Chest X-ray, AP view. Patient: 60 years old, sex F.
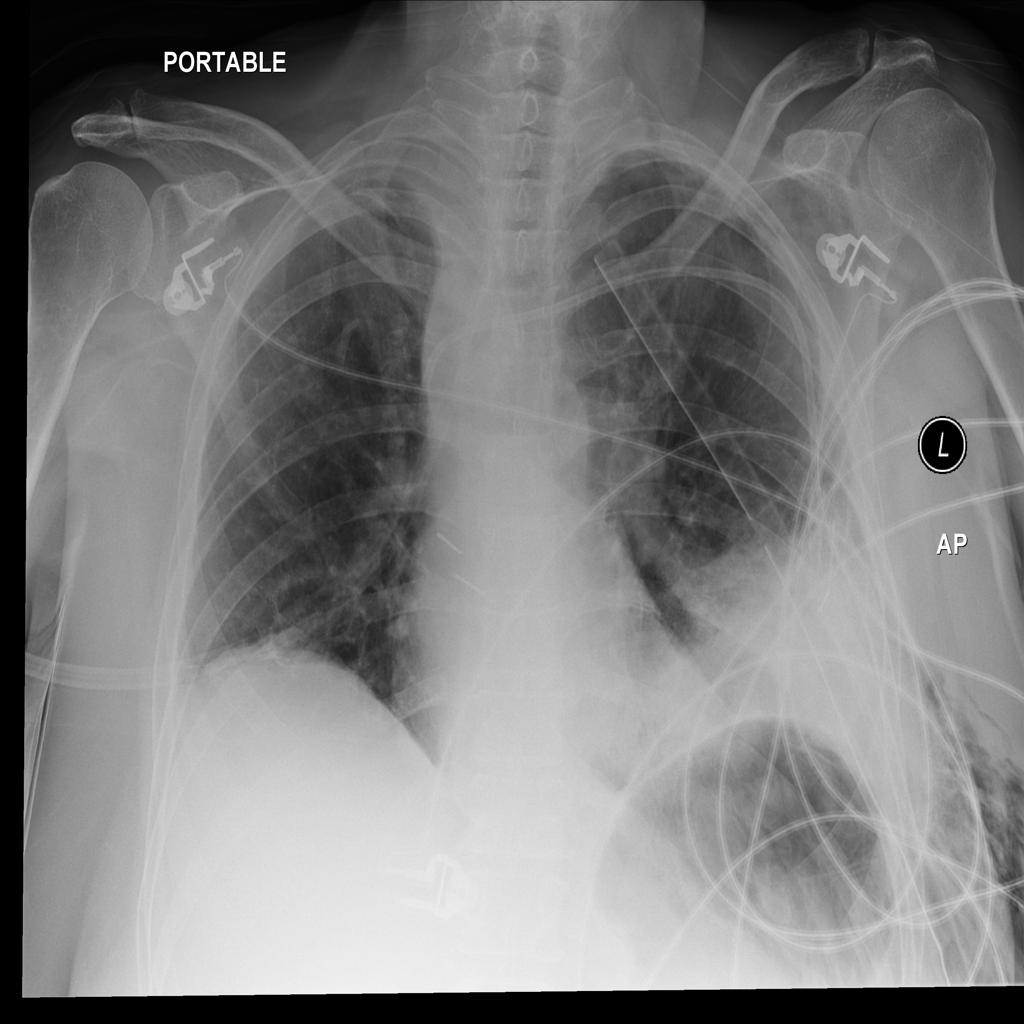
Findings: No Finding